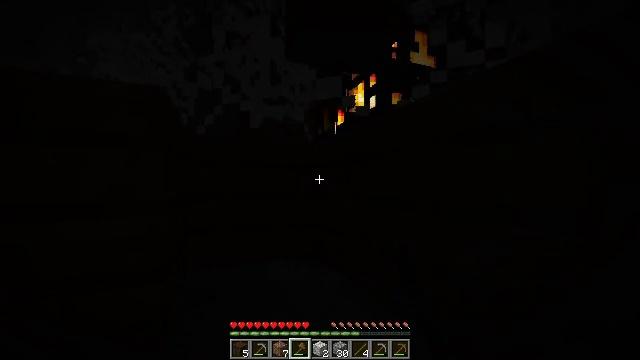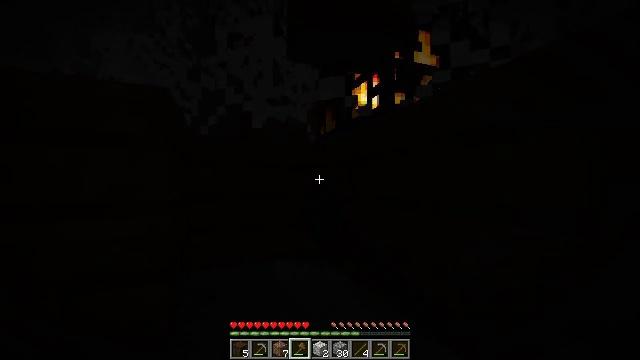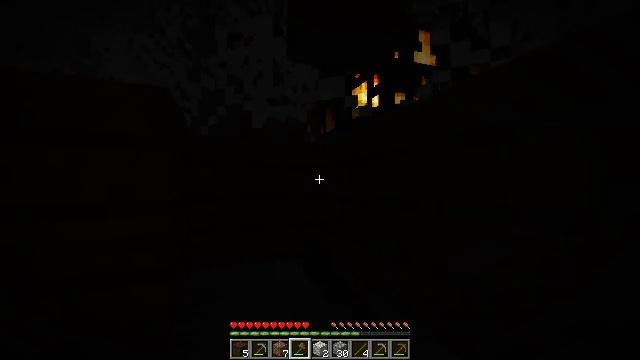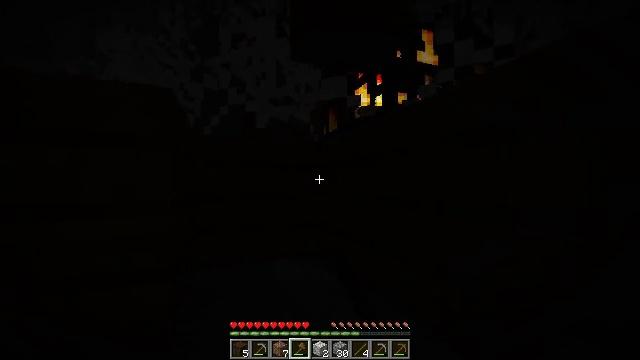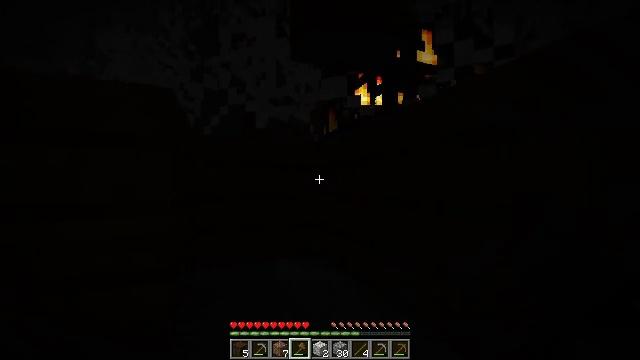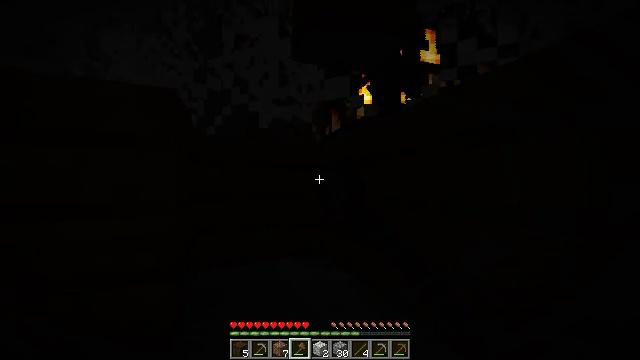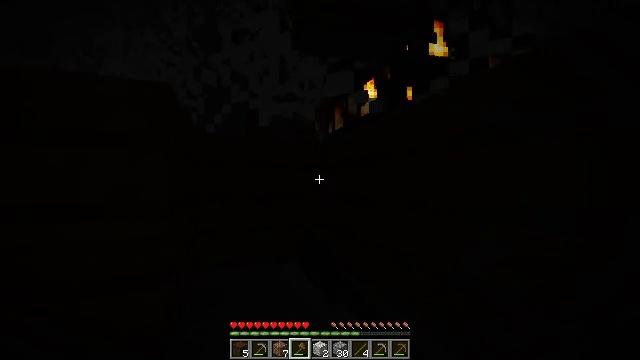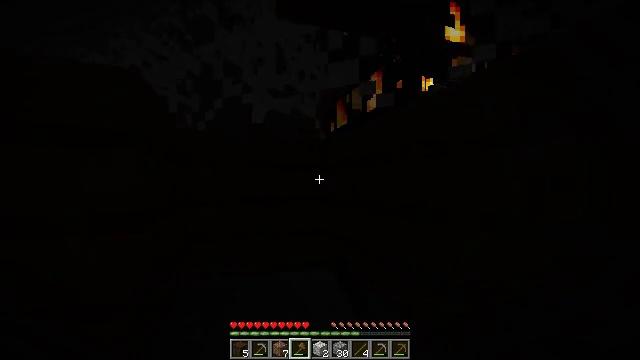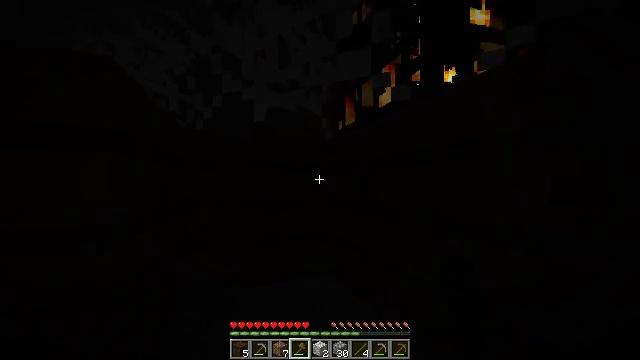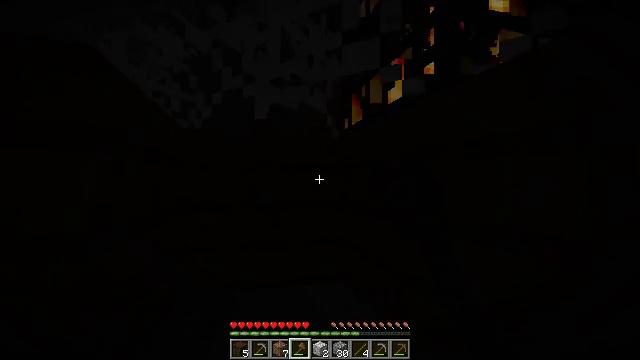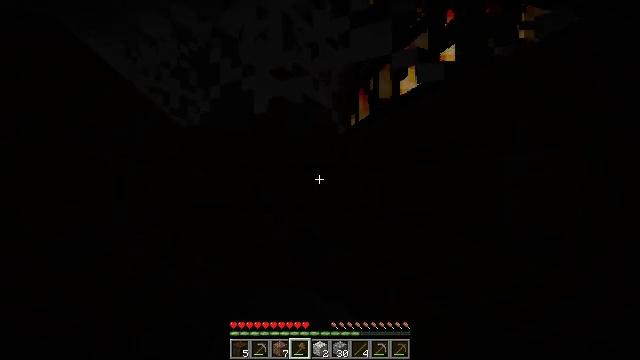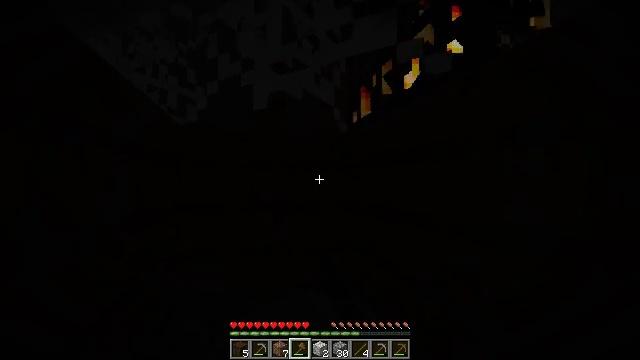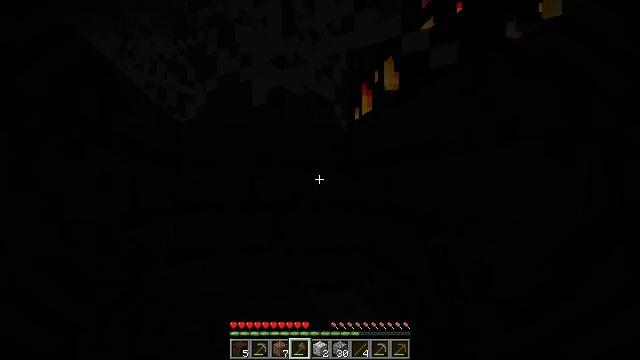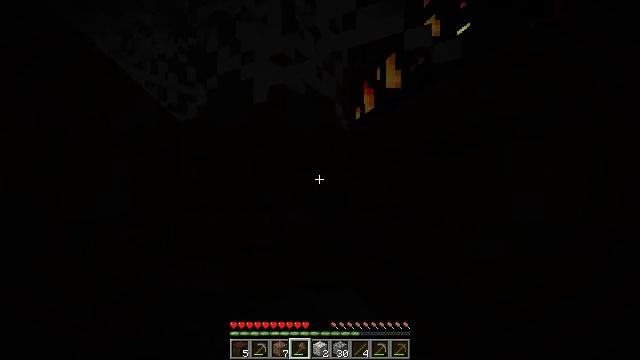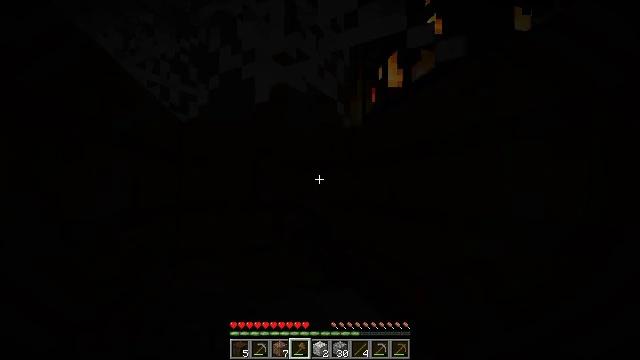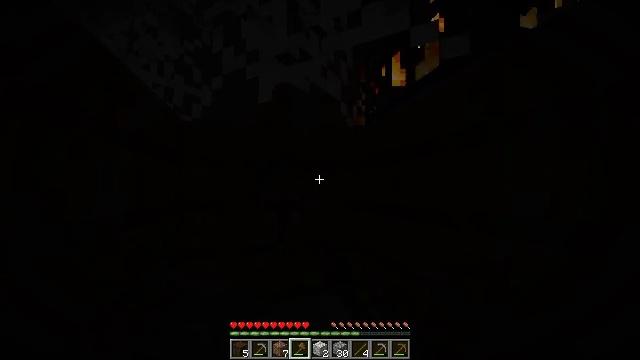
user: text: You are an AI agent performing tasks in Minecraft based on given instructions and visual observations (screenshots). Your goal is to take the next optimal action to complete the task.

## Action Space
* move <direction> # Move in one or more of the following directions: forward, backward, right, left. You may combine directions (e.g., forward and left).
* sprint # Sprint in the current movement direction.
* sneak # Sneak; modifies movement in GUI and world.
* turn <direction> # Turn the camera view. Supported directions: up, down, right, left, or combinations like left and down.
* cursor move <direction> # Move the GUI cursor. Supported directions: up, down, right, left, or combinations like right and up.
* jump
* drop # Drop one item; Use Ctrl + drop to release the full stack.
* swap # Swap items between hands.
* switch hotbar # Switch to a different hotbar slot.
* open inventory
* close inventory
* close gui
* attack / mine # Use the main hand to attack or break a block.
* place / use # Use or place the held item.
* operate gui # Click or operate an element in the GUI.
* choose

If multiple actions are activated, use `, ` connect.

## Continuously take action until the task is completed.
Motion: motion action
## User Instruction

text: Attack the oak planks to recycle it.
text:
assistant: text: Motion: attack / mine
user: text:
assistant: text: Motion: attack / mine
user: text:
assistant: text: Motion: attack / mine
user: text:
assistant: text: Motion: attack / mine
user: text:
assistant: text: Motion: attack / mine
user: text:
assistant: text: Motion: move forward, attack / mine
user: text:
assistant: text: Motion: move forward, attack / mine
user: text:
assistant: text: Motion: move forward, turn left, attack / mine
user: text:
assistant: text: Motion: turn left, attack / mine
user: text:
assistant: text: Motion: turn left, attack / mine
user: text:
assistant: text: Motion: attack / mine
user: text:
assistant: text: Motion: attack / mine
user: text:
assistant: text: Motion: attack / mine
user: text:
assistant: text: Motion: attack / mine
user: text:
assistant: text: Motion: attack / mine
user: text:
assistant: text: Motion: attack / mine
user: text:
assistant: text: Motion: attack / mine
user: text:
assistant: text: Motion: attack / mine
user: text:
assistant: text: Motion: attack / mine
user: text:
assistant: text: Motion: attack / mine
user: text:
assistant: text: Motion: attack / mine
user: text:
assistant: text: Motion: attack / mine
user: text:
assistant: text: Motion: attack / mine
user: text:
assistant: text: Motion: attack / mine
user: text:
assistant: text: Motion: attack / mine
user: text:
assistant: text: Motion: attack / mine
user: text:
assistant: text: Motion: attack / mine
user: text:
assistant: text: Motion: attack / mine
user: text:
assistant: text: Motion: attack / mine
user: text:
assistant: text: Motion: attack / mine